Interaction volume radius: 5 \u00c5
Interaction volume height: 25 \u00c5
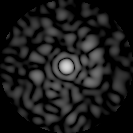
Disorder parameter: 0.825